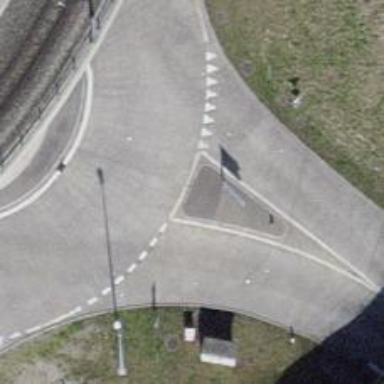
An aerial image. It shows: Road with "give way" sign.